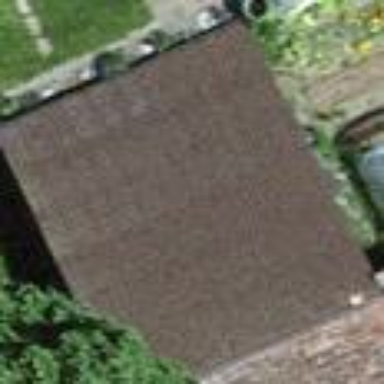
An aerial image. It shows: Barn.